Fundus camera: zeiss
Shooting center: fovea
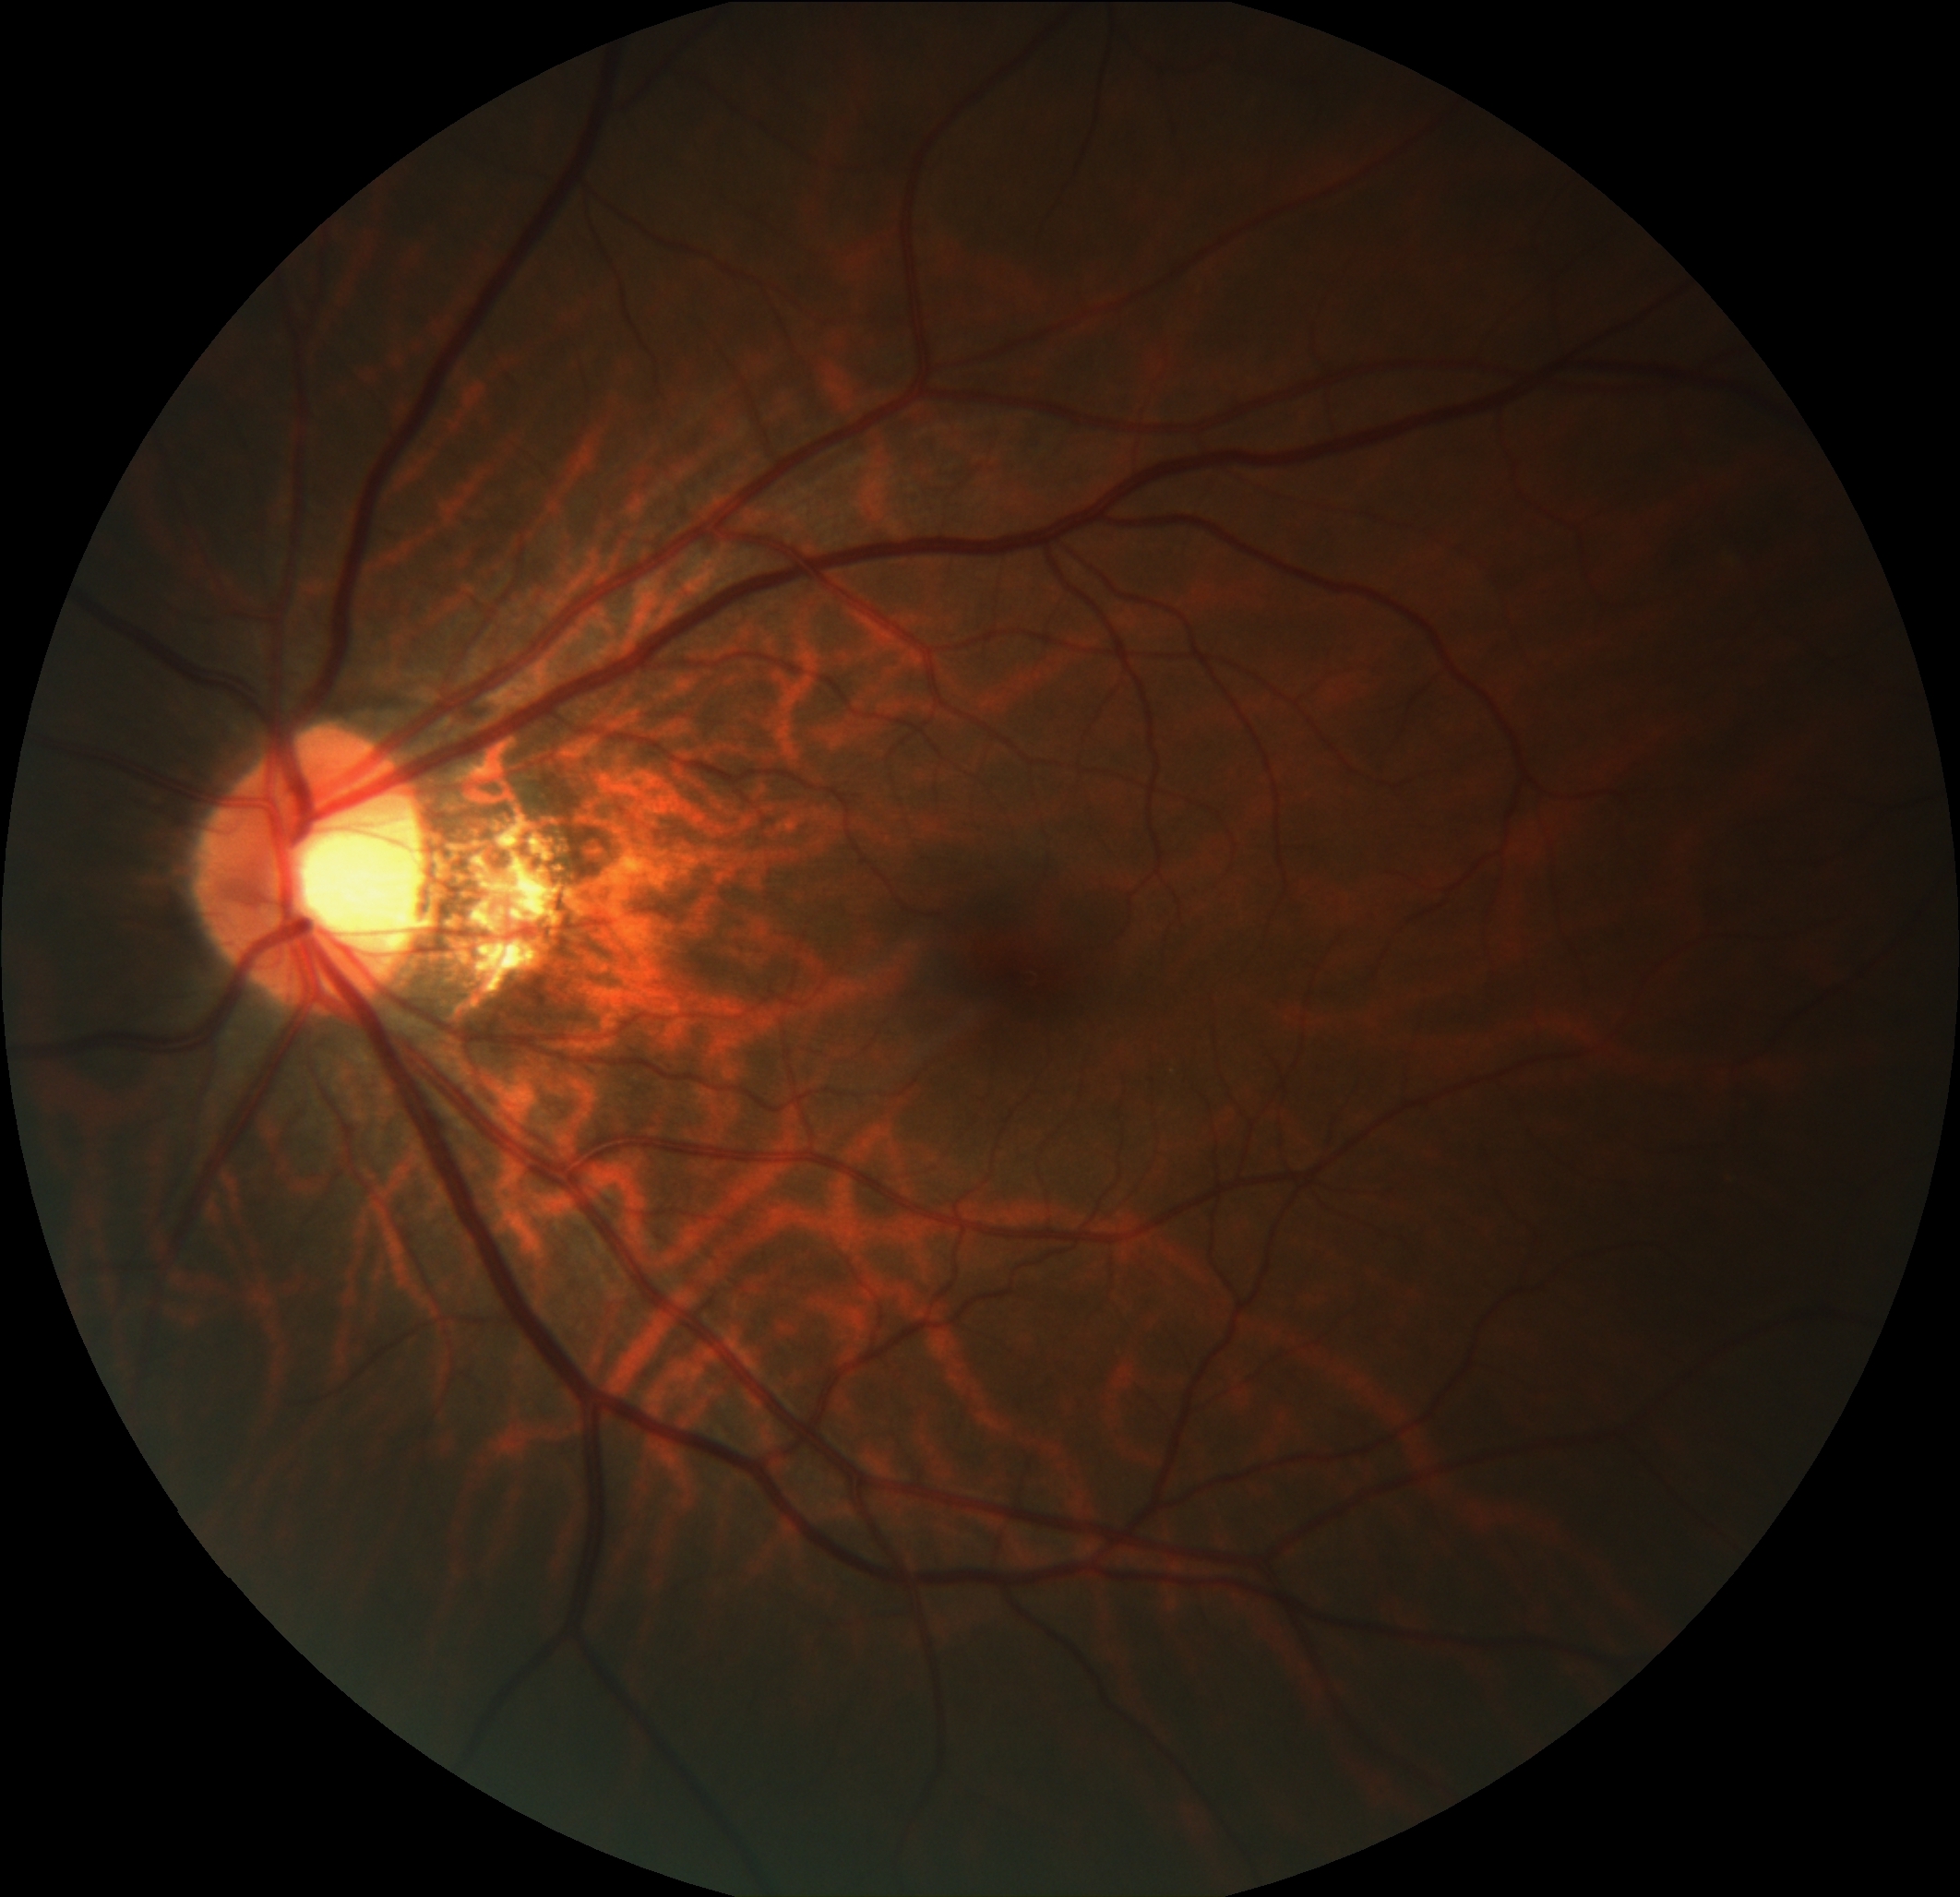
Pathologic myopia: yes
Patchy retinal atrophy: present
Retinal detachment: absent